Question: I have this javascript code
'''
$('select[name="fselect"]').on('change', function() {
if ($(this).val() == "add") {
$('.add').show();
} else {
$('.blank').show();
$('.add').hide();
}
});
$('select[name="selection"]').on('change', function() {
if ($(this).val() == "project") {
$('.project').show();
$('.gallery').hide();
$('.event').hide();
$('.vikinglaw').hide();
$('.btn-project').show();
} else if ($(this).val() == "galleries") {
$('.gallery').show();
$('.project').hide();
$('.event').hide();
$('.vikinglaw').hide();
$('.btn-gallery').show();
} else if ($(this).val() == "event") {
$('.event').show();
$('.gallery').hide();
$('.project').hide();
$('.vikinglaw').hide();
$('.btn-event').show();
} else if ($(this).val() == "vikinglaw") {
$('.vikinglaw').show();
$('.event').hide();
$('.gallery').hide();
$('.project').hide();
$('.btn-vikinglaw').show();
} else {
$('.blank').show();
$('.project').hide();
$('.gallery').hide();
$('.event').hide();
$('.vikinglaw').hide();
$('.btn-vikinglaw').hide();
$('.btn-event').hide();
$('.btn-gallery').hide();
$('.btn-project').hide();
}
});
'''
'''
<script src="https://ajax.googleapis.com/ajax/libs/jquery/2.1.1/jquery.min.js"></script>
<div class="row">
<div class="col-md-12">
<label for="sel1">What action do you want?</label>
<select class="form-control" id="fselect" name="fselect">
<option name="nocontent" id="nocontent" value="nocontent">Please select action</option>
<option name="add" id="add" value="add">ADD</option>
<option name="edup" id="edup" value="edup">EDIT/UPDATE</option>
<option name="delete" id="delete" value="delete">DELETE</option>
</select>
</div>
</div>
<div class="add">
<div class="row">
<div class="col-md-12">
<label for="sel1">What page do you want your article to be posted</label>
<select class="form-control" id="selection" name="selection">
<option name="nocontent" id="nocontent" value="nocontent">Please select page</option>
<option name="project" id="project" value="project">Project</option>
<option name="gallery" id="gallery" value="galleries">Gallery</option>
<option name="event" id="event" value="event">Event</option>
<option name="vikinglaw" id="vikinglaw" value="vikinglaw">Viking Law</option>
</select>
</div>
</div>
</div>
'''
What I am trying to do here is that I want to hide first the
'''
$('select[name="selection"]').on('change',function(){
'''
so that if i click
'''
$('select[name="fselect"]').on('change',function(){
if($(this).val() == "add"){
$('.add').show();
}
'''
the '$('select[name="selection"]').on('change',function(){' will show.
Sorry if you don't understand very well english is not my native . I've been doing this for hours but i can't figure out how i can do it. Actually it's already working but i first need to click the 'add' button before it works.
Here's an image so that you can fully understand me

As you can see on the image
On the "What action do you want" on the first load the "What page do you want your article to be posted" must be hide . But the problem is that it's not hiding
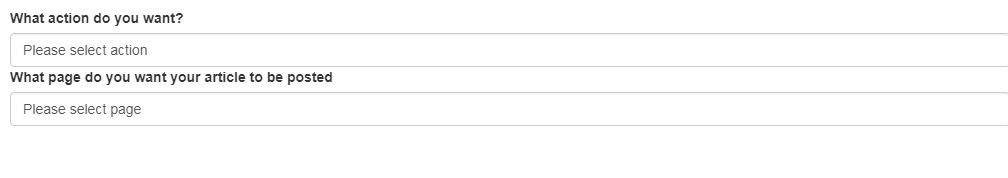
Answer: Maybe just give initial visibility on page load.
'''
$(document).ready(function() {
$('.add').hide();
});
'''
After all, when page finish loading there was no change on select field to trigger the hide for add div.